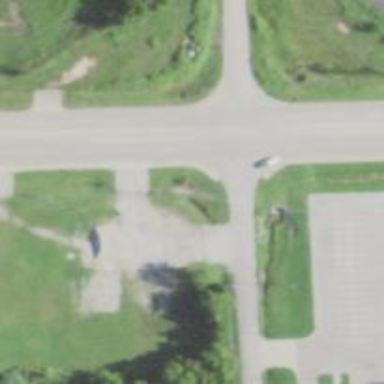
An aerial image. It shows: Road with stop sign.